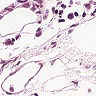
Metastatic tissue present: yes